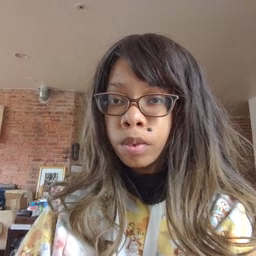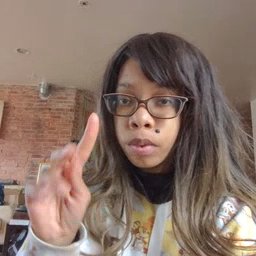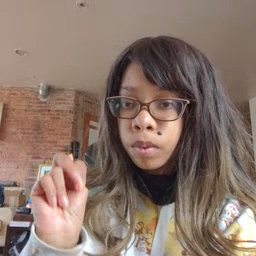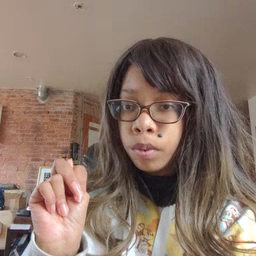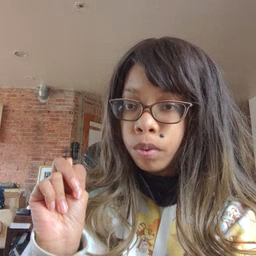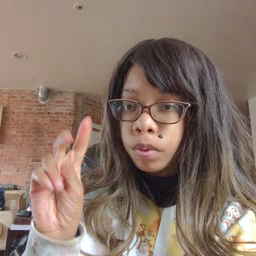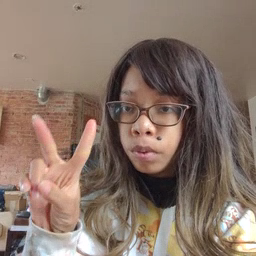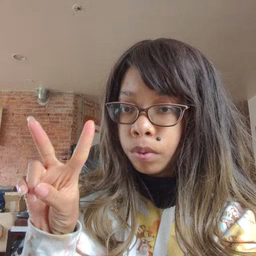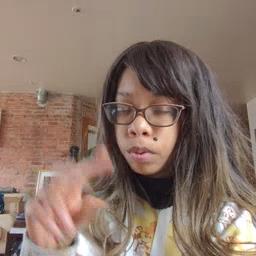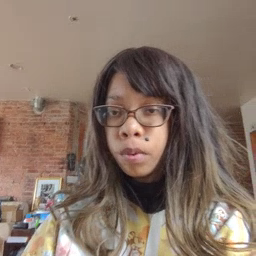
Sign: TV